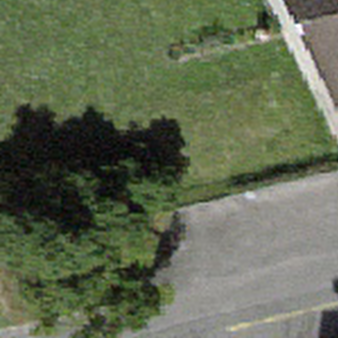
Label: other